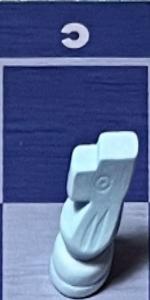
Label: Knight_White